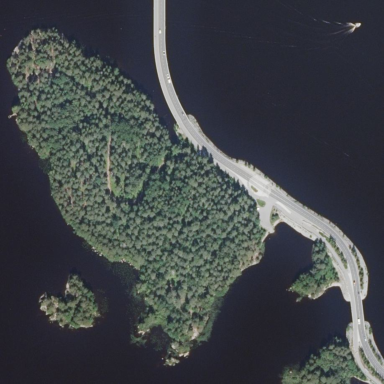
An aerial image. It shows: Islet.